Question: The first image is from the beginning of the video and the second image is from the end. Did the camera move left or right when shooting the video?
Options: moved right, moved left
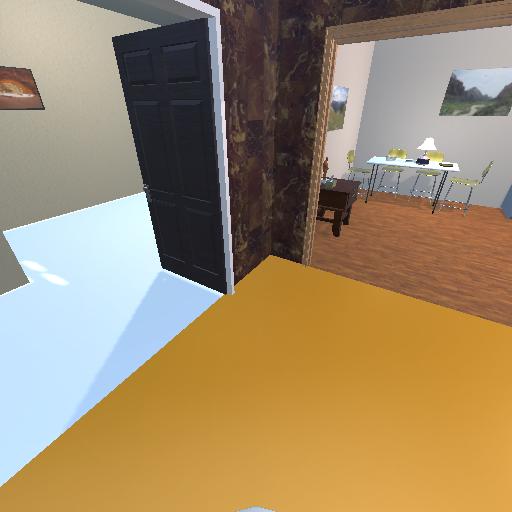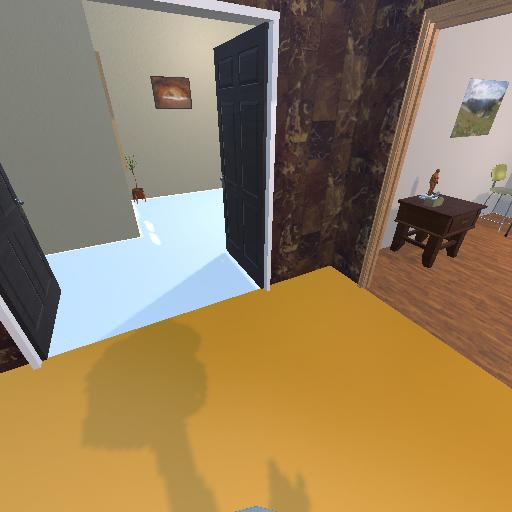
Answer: moved right